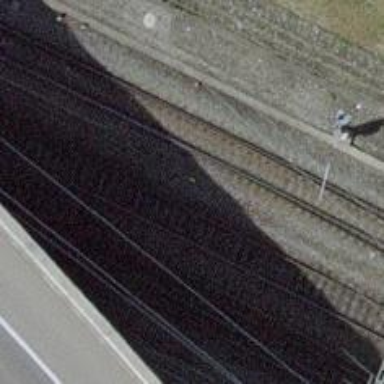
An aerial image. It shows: Railway switch.